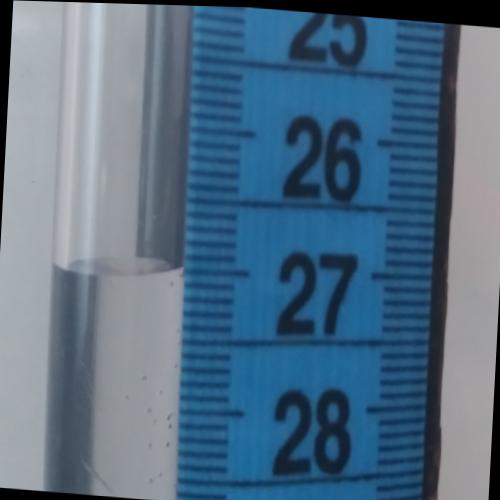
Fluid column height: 27.0 cm